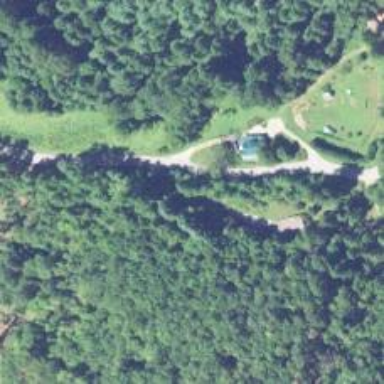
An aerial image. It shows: Driveway leading to service road.